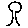
Label: tree